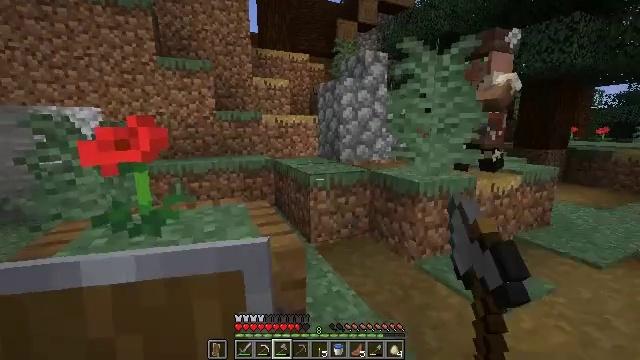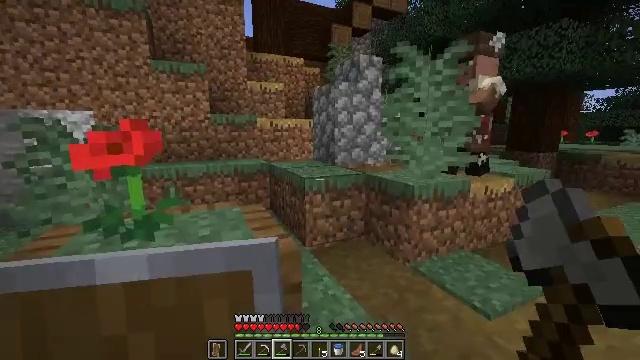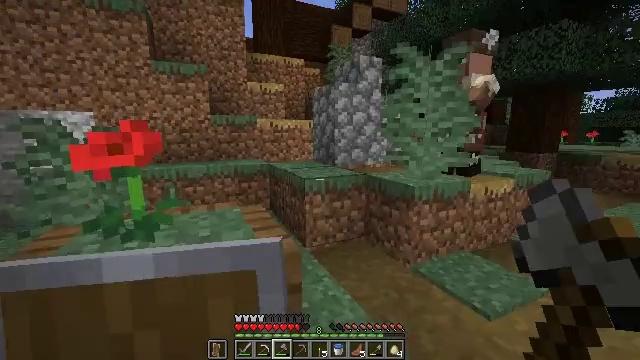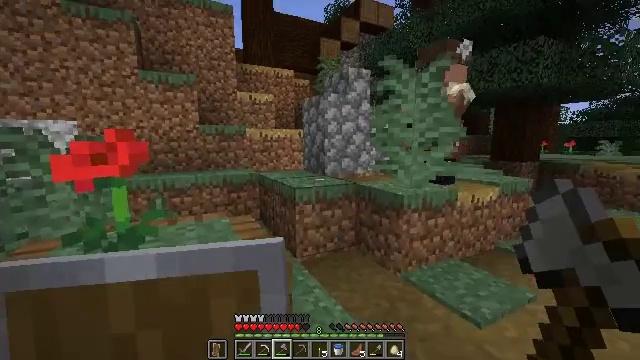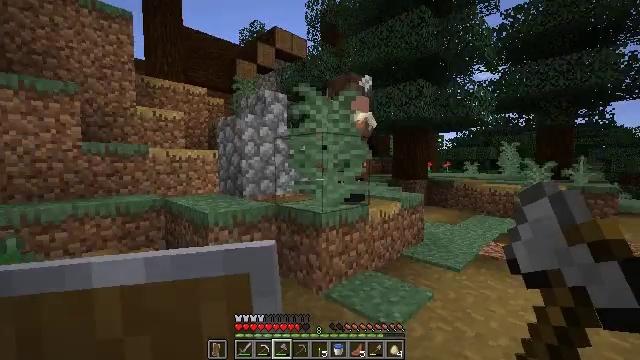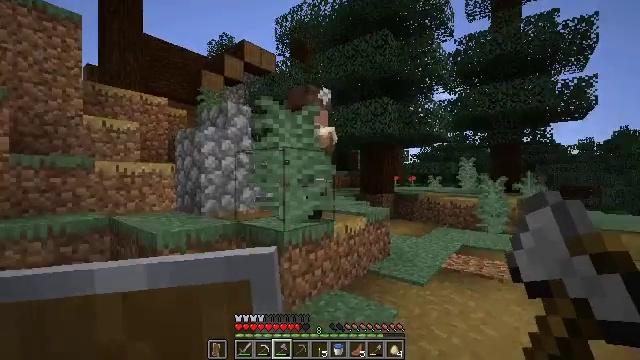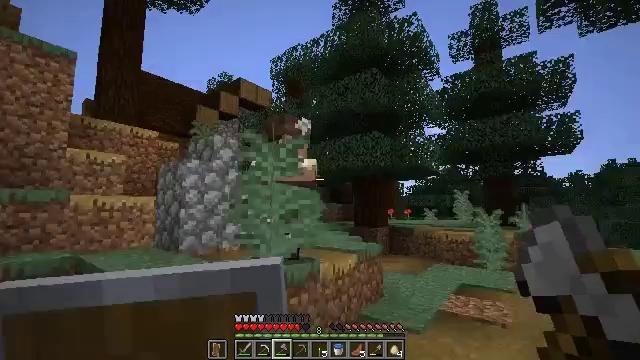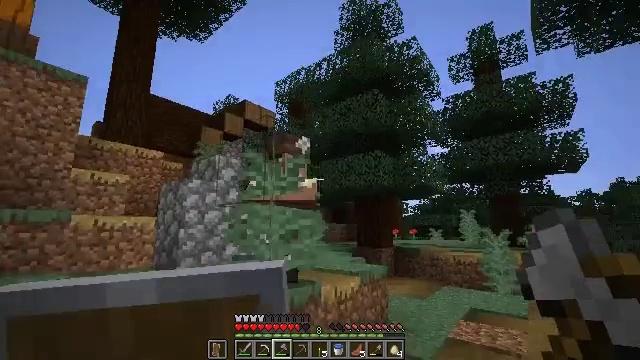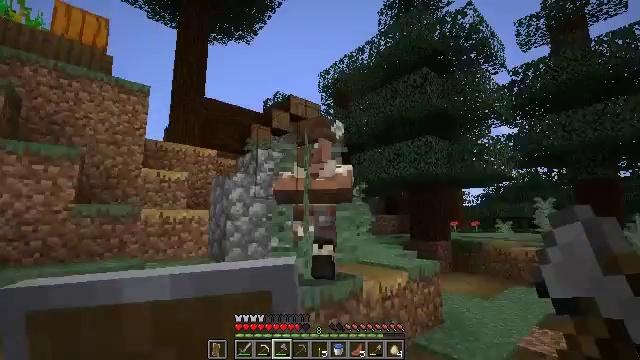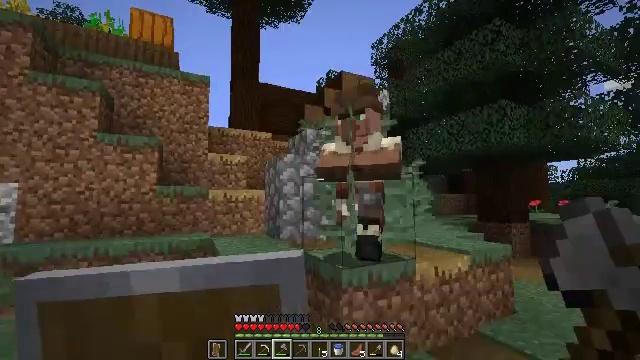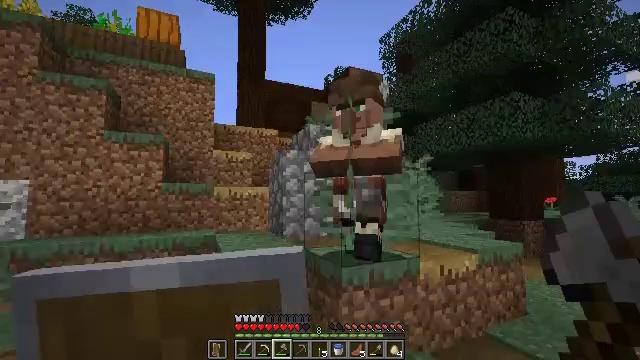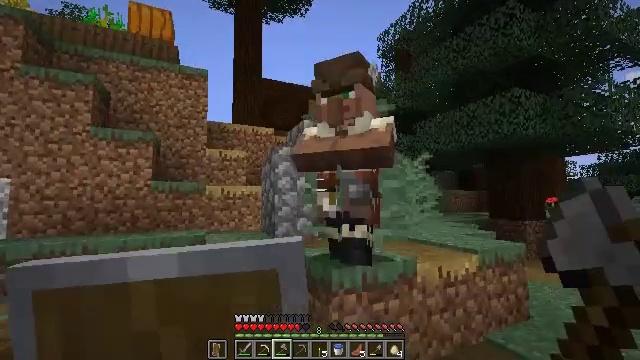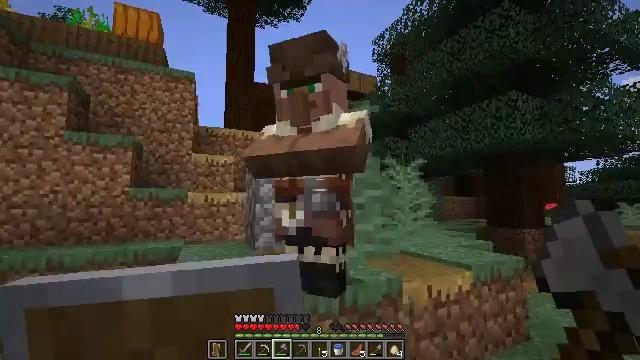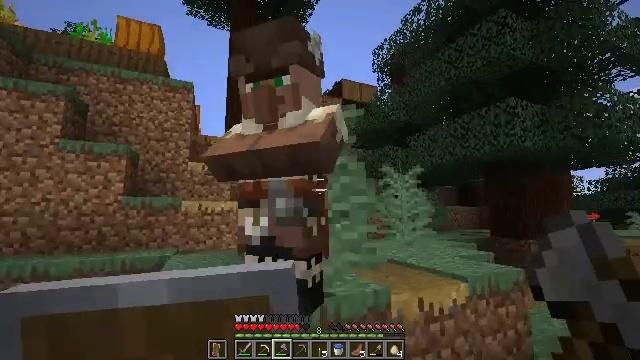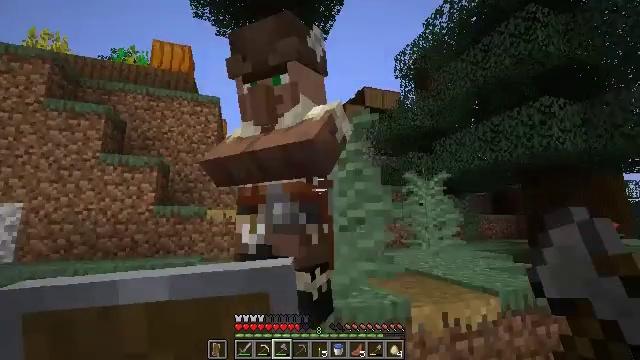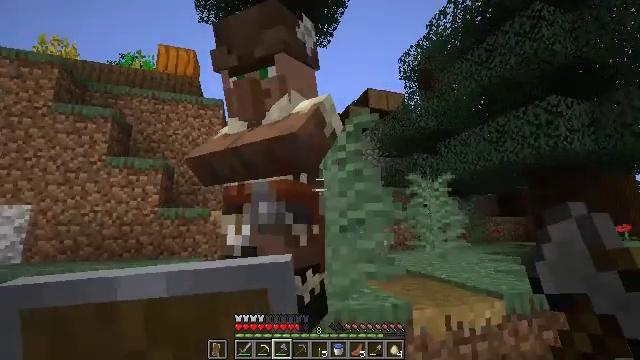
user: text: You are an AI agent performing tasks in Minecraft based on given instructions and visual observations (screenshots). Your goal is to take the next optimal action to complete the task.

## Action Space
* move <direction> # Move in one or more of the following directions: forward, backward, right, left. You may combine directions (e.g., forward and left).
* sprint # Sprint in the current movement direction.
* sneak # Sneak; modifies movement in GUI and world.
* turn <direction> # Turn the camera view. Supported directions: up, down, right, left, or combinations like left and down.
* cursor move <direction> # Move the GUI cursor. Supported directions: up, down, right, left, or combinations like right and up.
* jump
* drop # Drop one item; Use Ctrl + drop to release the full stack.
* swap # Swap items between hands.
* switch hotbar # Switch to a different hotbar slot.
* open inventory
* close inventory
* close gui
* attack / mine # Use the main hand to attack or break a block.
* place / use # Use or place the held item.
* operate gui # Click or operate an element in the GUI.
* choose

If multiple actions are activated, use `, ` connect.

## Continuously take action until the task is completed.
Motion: motion action
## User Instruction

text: Recycle the fletching table.
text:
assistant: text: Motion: turn right
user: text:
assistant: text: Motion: no_op
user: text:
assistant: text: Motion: turn right and up
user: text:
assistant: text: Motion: move forward and move right, turn right and up
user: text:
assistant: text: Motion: move forward and move right, turn right and up
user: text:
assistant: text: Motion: move forward and move right, turn up
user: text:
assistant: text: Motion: move forward and move right, turn up
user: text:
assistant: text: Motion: move forward and move right, turn left and down
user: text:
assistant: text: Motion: move forward and move right, turn left and down
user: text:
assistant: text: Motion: move forward, turn left
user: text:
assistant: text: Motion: move forward and move right
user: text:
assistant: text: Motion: move forward and move right, turn up
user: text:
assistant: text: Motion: move right, turn left and up
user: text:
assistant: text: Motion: turn left and up
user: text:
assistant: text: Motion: turn left, use / place
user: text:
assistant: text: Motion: turn left, use / place
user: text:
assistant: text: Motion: turn left and down
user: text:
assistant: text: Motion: turn left
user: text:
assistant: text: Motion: no_op
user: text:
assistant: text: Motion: open gui
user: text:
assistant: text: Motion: no_op
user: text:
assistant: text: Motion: no_op
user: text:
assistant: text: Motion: no_op
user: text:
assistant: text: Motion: no_op
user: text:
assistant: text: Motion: no_op
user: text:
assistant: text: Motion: no_op
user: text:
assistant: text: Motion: cursor move right
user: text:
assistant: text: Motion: cursor move right
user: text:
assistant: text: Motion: cursor move left
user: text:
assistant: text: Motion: cursor move left and up